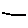
Label: line